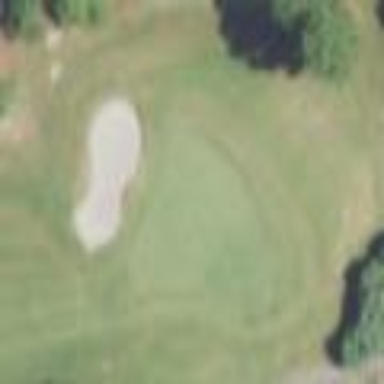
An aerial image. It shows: Area of rough grass used for golf.